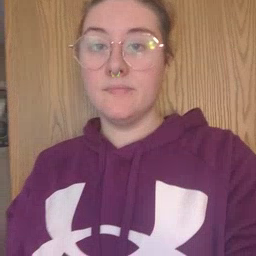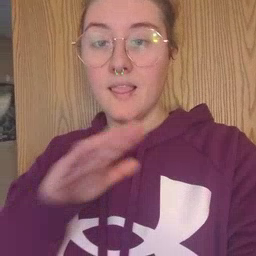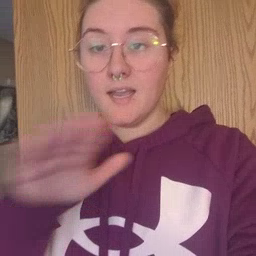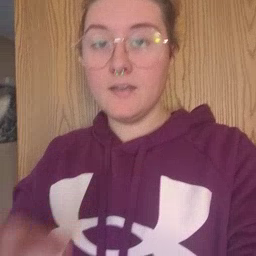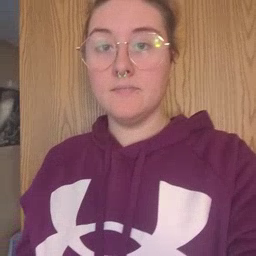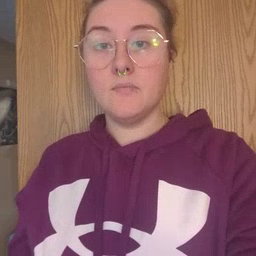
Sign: clean